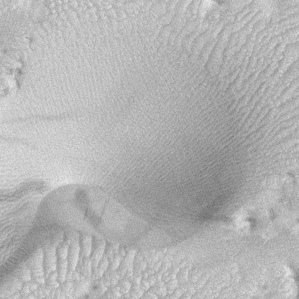
Label: frost